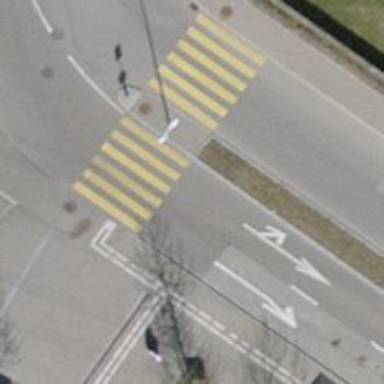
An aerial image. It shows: Marked footway crossing with visible markings.